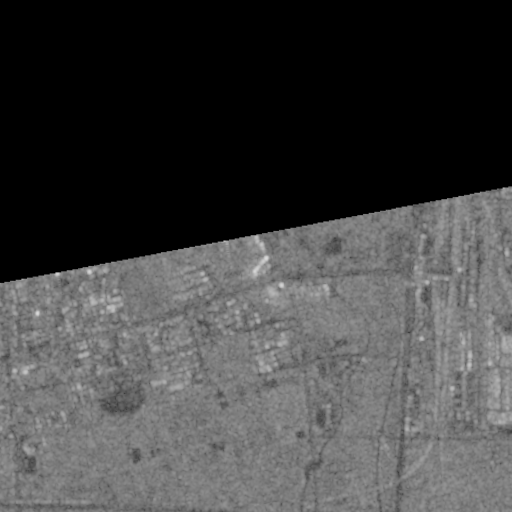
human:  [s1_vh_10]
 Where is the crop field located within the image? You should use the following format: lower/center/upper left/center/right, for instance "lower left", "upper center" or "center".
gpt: The crop field is located in the upper left of the image.
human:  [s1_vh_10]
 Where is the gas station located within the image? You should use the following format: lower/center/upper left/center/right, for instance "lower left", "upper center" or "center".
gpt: The gas station is located in the center of the image.
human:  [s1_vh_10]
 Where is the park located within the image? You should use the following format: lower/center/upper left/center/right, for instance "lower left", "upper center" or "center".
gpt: The park is located in the upper left of the image.
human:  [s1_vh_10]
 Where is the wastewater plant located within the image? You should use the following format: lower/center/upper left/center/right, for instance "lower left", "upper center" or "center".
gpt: The wastewater plant is located in the upper right of the image.
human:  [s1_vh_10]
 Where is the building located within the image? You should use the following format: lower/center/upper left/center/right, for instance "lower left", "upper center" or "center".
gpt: There is no building in the image.

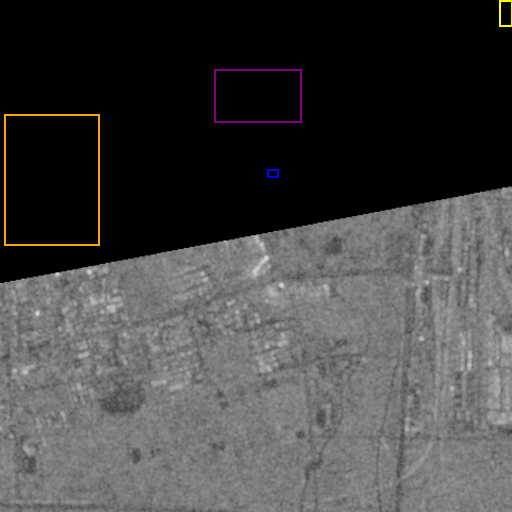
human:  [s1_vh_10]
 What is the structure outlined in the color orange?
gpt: The structure outlined in orange is a crop field.
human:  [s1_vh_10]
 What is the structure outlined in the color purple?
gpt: The structure outlined in purple is a park.
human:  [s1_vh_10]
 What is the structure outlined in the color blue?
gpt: The structure outlined in blue is a power substation.
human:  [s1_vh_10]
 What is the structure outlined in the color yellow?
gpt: The structure outlined in yellow is a wastewater plant.
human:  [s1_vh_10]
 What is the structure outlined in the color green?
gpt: There is no green outline.